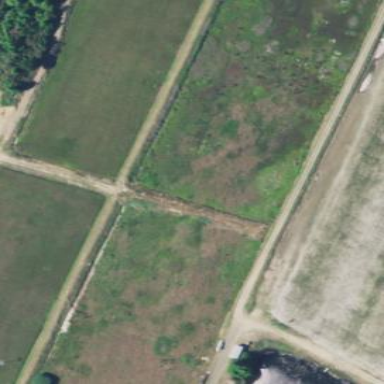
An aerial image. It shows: Farmland with cranberries as the crop.